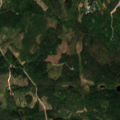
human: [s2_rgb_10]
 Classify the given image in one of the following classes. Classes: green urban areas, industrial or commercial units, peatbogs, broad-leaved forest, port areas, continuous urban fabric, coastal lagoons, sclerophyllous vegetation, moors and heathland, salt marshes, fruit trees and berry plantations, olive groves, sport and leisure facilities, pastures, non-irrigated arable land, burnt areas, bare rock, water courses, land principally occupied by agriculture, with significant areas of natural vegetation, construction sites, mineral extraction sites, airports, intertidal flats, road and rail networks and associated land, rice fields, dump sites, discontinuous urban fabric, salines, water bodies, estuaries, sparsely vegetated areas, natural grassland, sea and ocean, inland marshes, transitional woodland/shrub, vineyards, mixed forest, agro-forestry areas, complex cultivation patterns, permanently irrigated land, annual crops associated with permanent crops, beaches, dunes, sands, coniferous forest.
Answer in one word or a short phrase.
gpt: coniferous forest, mixed forest, transitional woodland/shrub